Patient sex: M
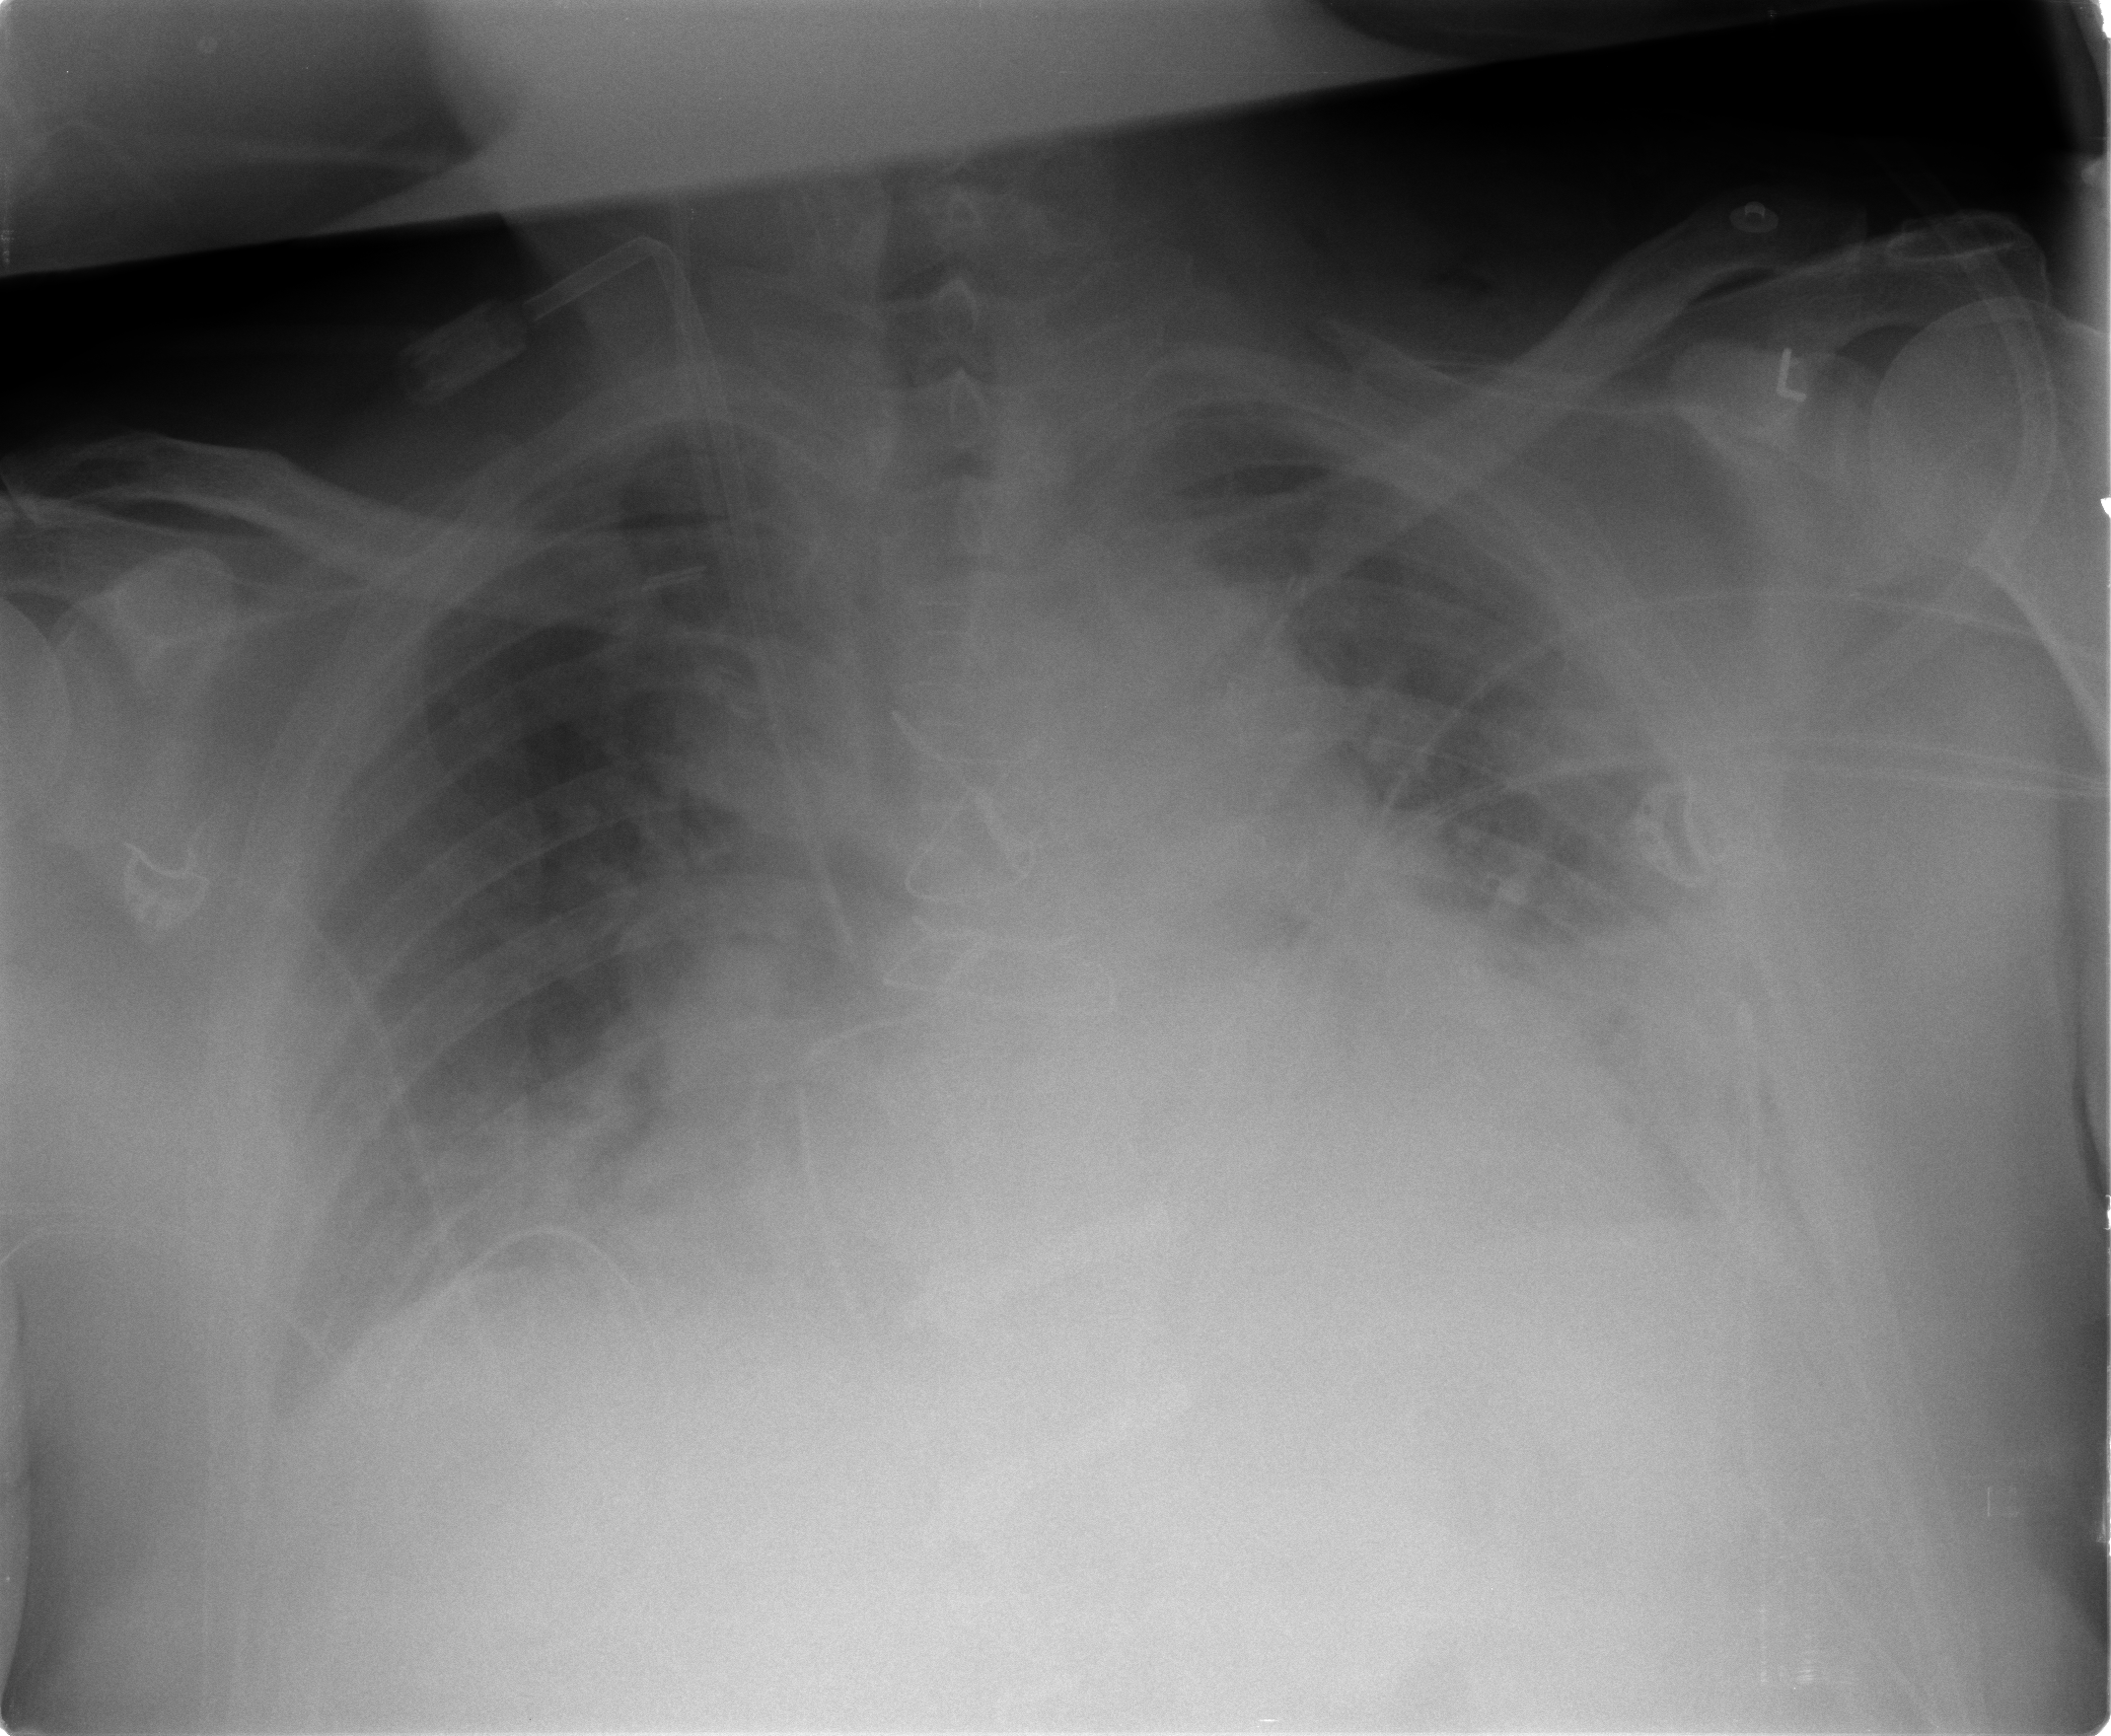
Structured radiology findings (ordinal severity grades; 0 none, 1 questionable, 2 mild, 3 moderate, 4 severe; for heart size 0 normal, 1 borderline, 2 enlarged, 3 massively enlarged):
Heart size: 2
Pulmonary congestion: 2
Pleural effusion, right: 2
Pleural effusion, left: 2
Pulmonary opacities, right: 2
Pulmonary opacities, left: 1
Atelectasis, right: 2
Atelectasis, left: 2